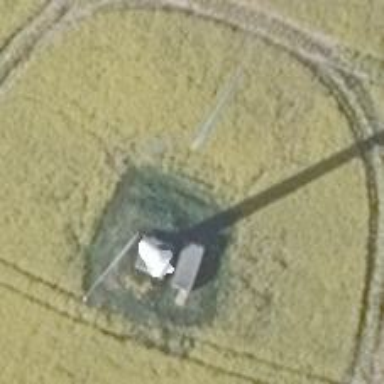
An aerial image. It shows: Wind power generator.